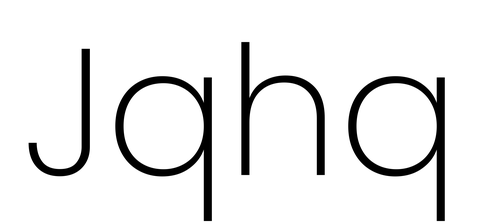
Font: Poppins-ExtraLight